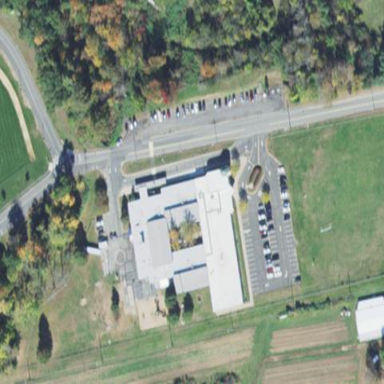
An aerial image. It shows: School.